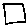
Label: square